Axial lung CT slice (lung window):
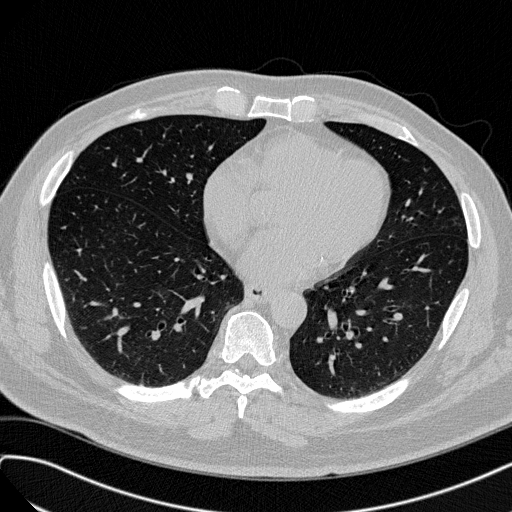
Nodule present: no